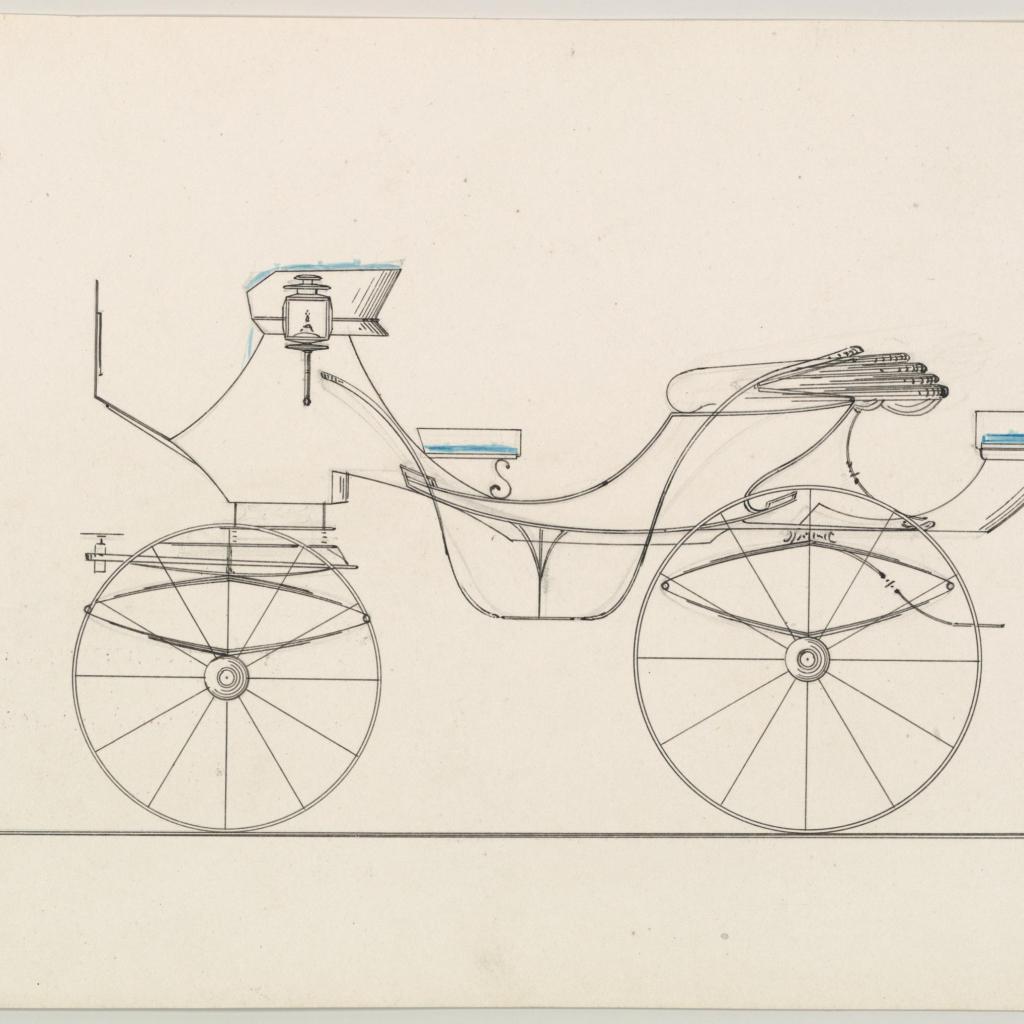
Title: Cabriolet  (unnumbered)
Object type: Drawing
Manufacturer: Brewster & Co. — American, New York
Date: ca. 1870
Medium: Graphite, pen and black ink, watercolor and gouache
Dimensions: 6 x 8 1/2 in. (15.2 x 21.6 cm)
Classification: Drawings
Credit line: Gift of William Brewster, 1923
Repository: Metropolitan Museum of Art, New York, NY